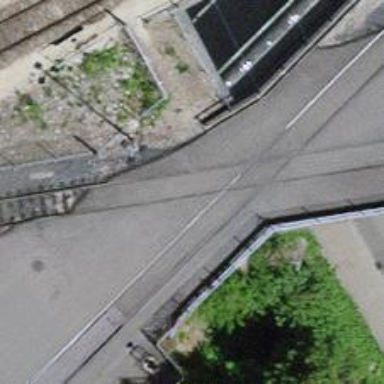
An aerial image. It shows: Level crossing along the railway.